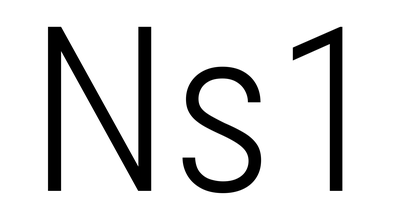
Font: Roboto_Condensed_Light